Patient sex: F
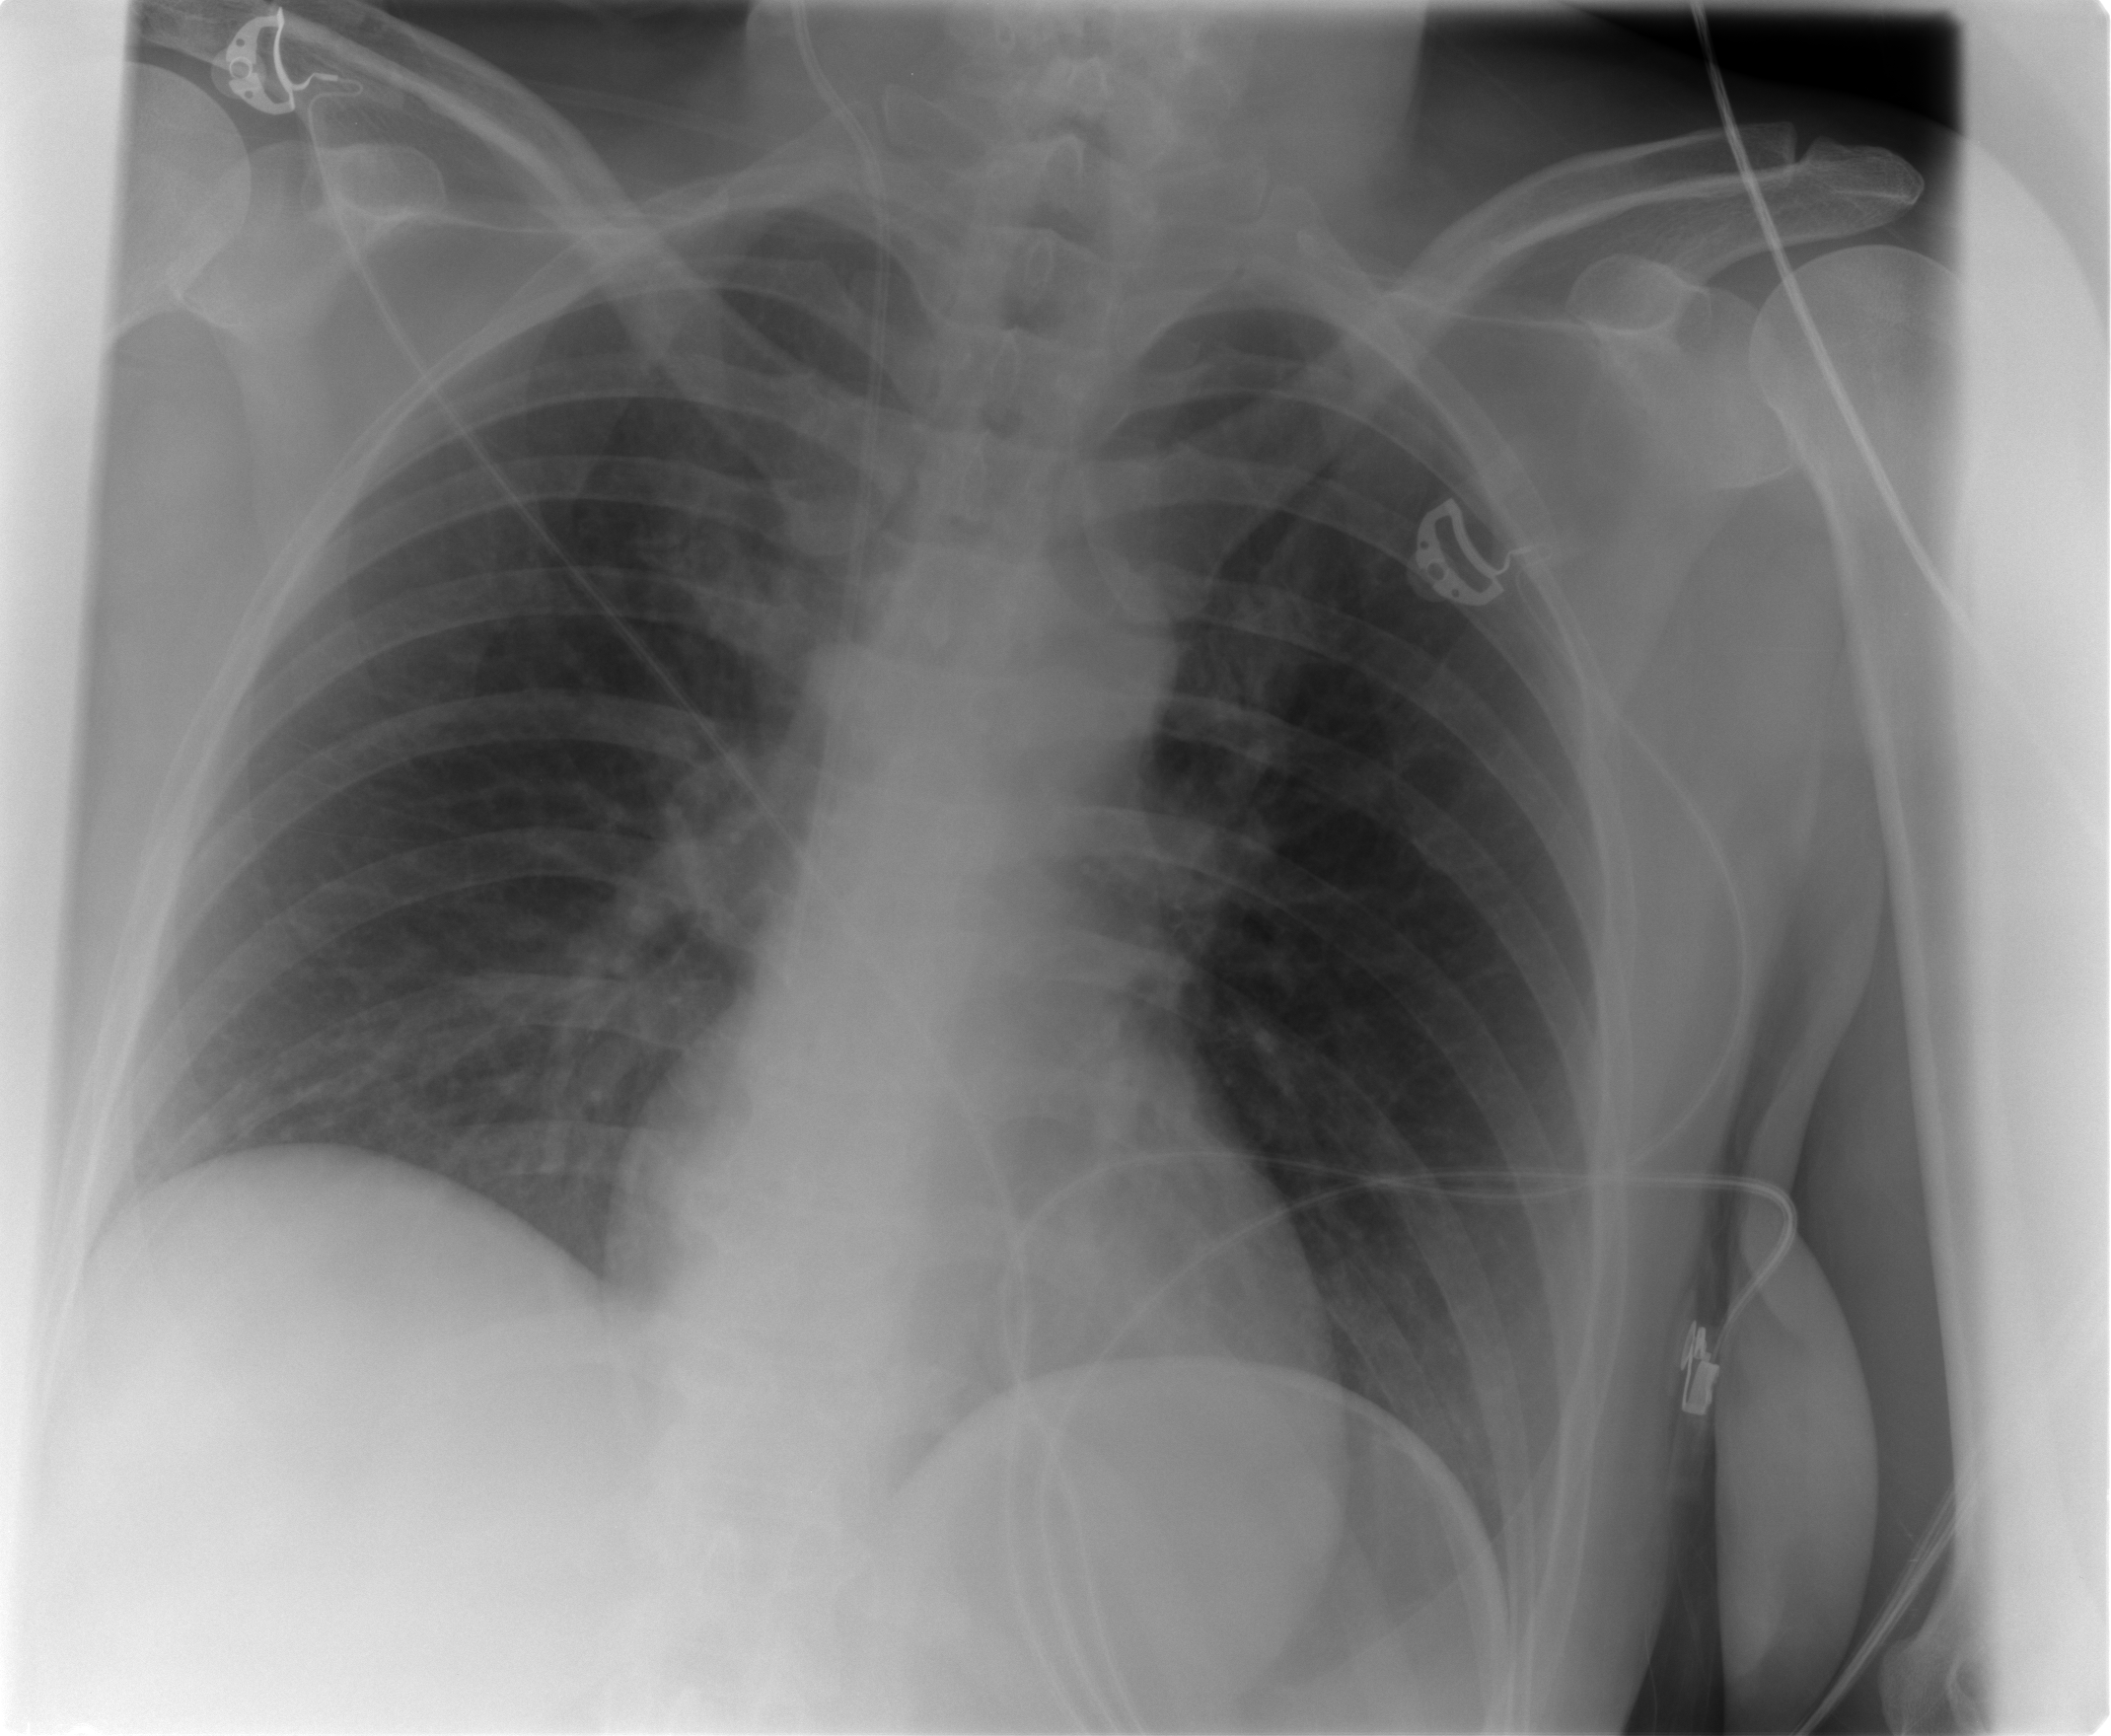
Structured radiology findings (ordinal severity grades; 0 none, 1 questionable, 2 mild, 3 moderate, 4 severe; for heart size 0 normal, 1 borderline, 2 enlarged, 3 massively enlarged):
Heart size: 0
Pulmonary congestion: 0
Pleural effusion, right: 0
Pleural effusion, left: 0
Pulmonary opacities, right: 0
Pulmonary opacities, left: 0
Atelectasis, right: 1
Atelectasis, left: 0